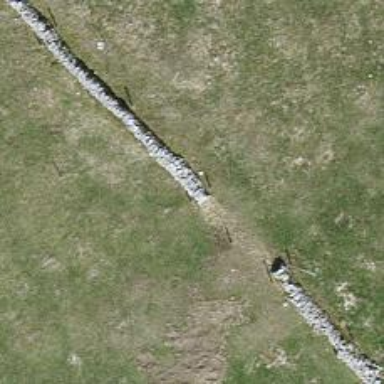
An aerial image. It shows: Wall barrier.